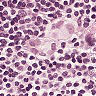
Metastatic tissue present: yes